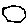
Label: hexagon